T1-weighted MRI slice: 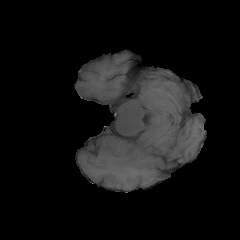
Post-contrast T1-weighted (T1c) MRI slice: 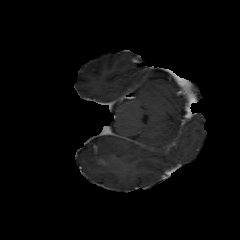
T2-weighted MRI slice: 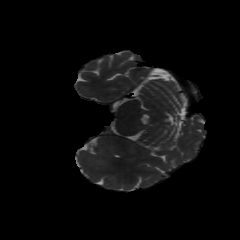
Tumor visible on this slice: yes